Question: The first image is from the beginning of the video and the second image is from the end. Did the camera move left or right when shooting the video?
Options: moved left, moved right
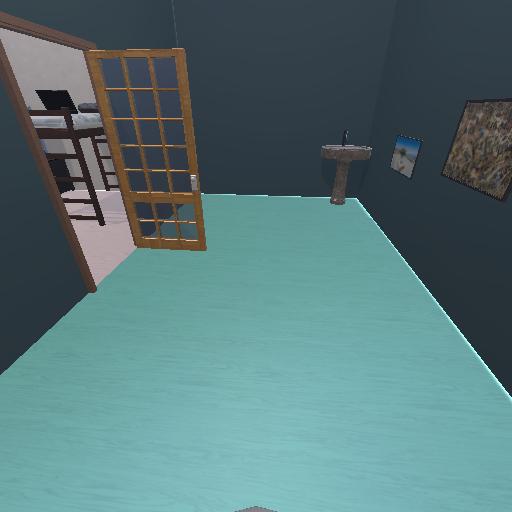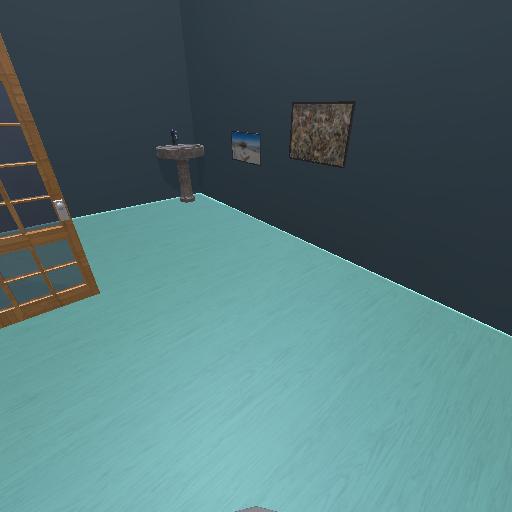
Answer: moved left